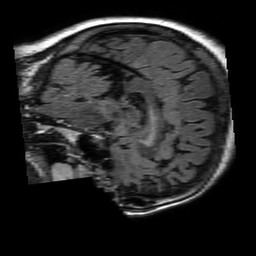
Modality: FLAIR
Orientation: sagittal
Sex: female
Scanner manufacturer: philips
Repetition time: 11 s
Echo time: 0.125 s